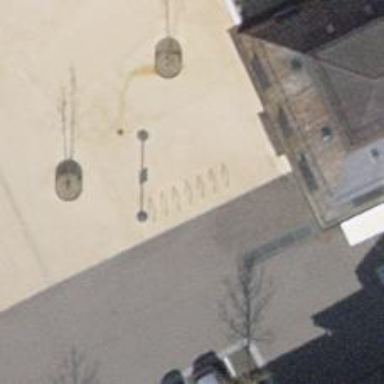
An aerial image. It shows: Bicycle parking area with stands available.